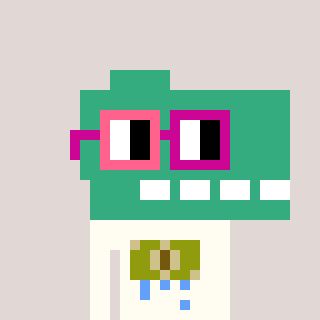
a pixel art character with square pink and red glasses, a dino-shaped head and a grayscale-colored body on a warm background